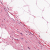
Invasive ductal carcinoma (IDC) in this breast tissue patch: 0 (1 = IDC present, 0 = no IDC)